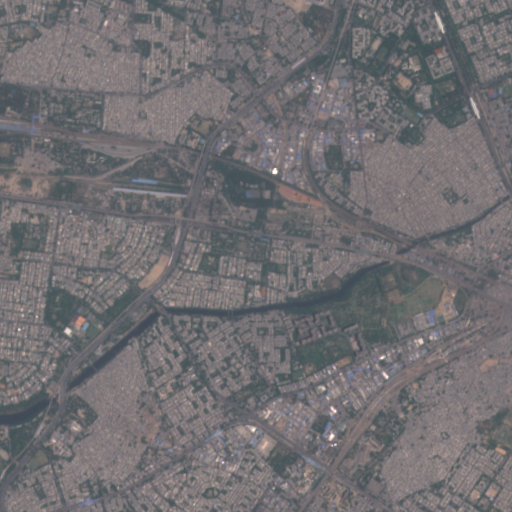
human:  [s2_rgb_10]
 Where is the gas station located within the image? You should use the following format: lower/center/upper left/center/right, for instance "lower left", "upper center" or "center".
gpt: The gas station is located in the upper left of the image.
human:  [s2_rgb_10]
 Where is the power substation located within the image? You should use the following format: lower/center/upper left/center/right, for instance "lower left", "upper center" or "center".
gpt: The power substation is located in the center of the image.
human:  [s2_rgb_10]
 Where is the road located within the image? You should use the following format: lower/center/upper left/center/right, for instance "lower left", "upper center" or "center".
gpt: There is no road in the image.